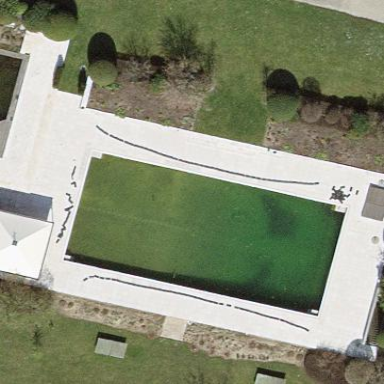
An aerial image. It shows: Outdoor inground swimming pool in leisure land.